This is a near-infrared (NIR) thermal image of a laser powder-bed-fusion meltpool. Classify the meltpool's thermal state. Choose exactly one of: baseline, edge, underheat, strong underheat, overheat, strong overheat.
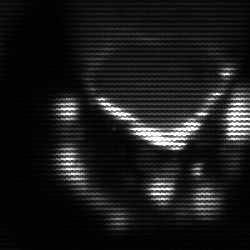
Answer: edge